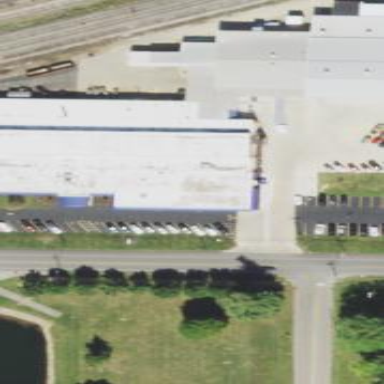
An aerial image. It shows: Industrial building.